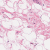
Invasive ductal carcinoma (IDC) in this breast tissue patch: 0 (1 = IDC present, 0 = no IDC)